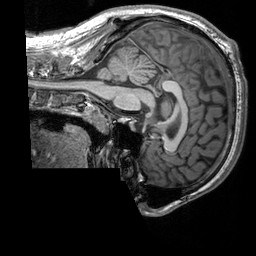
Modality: T1w
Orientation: sagittal
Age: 22
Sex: male
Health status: healthy
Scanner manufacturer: siemens
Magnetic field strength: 3 T
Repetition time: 2.3 s
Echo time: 0.00303 s